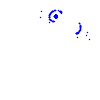
Particle: kaon